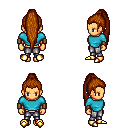
a pixel art fantasy rpg character, female body template, human, tanned skin, teal long-sleeve shirt, metal pants, brunette extra-long topknot hairstyle, leather bracers, gold boots, four views (front, back, left, right), 2x2 character sprite sheet, small pixel art, hard edges, no anti-aliasing